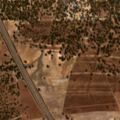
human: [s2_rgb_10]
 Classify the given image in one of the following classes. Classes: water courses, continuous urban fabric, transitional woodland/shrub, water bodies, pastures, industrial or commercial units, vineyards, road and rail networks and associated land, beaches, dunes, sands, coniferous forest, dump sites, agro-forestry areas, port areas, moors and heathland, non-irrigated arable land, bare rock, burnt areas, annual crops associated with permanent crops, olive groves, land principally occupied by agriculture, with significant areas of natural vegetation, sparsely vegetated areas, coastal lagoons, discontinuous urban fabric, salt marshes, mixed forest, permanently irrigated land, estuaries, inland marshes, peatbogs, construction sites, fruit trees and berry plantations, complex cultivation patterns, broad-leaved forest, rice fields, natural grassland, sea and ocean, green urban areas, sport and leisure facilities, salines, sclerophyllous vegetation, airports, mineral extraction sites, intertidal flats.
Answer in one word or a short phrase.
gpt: pastures, agro-forestry areas, transitional woodland/shrub